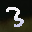
Label: 3